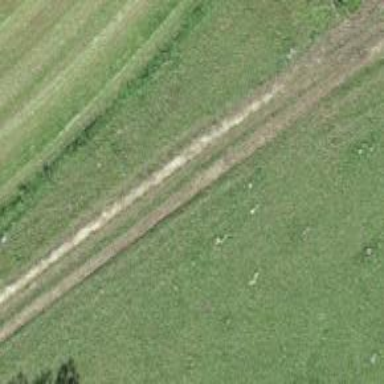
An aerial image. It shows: Track with ground surface. The track type is grade 5.